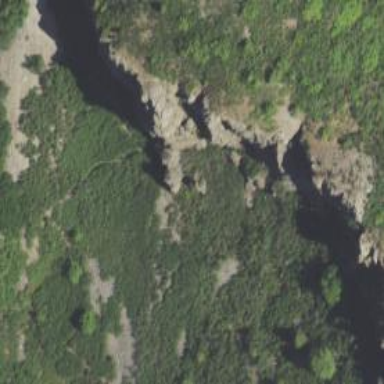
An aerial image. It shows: Natural cliff.